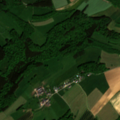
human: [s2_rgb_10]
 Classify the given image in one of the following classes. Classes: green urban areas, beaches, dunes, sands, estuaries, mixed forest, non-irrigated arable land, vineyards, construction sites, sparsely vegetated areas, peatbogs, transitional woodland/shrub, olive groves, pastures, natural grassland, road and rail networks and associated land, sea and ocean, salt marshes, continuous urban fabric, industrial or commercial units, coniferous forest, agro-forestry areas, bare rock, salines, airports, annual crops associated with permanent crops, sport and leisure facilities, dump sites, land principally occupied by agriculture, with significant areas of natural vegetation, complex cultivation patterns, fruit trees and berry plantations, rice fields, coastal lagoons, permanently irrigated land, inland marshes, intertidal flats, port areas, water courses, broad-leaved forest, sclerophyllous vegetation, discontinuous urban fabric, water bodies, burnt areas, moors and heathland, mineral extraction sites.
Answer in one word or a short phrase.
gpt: non-irrigated arable land, complex cultivation patterns, broad-leaved forest, mixed forest